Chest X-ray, AP view. Patient: 21 years old, sex M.
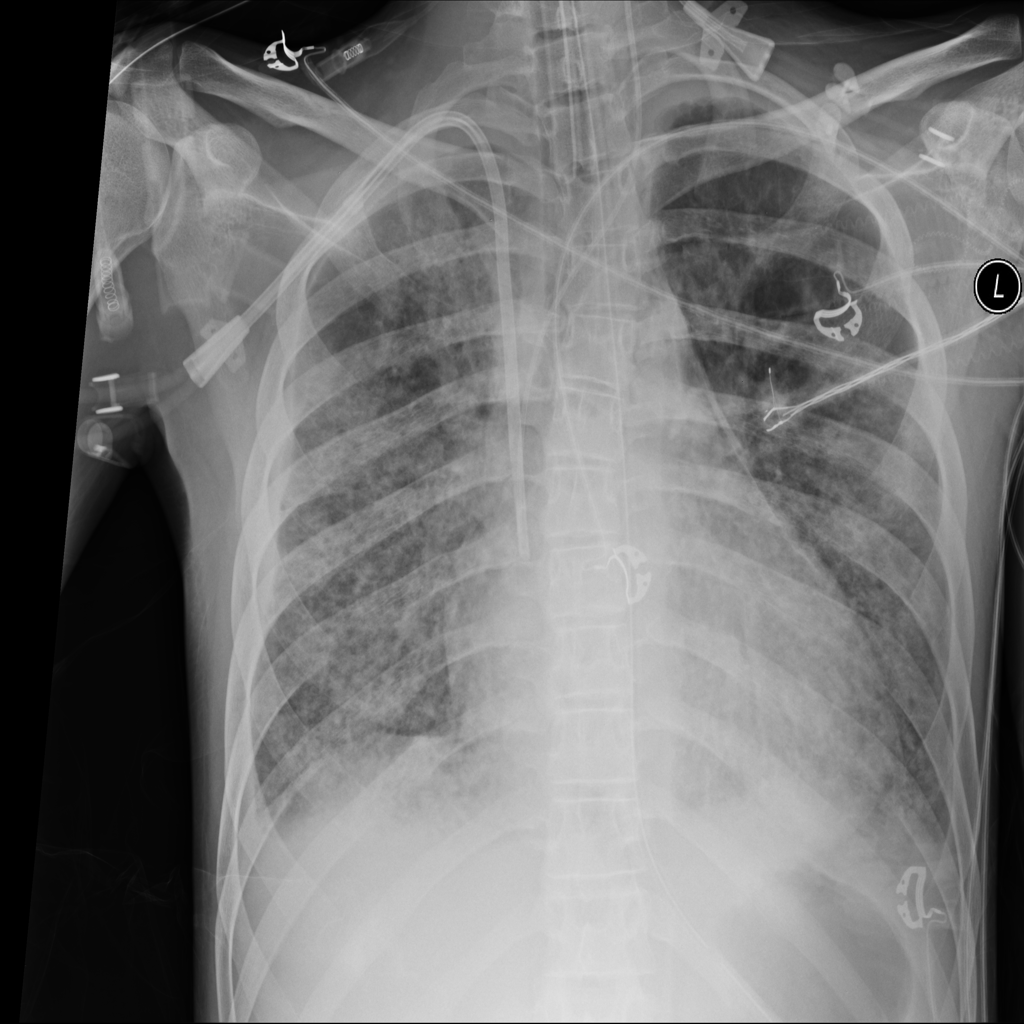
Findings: Infiltration, Nodule